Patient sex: M
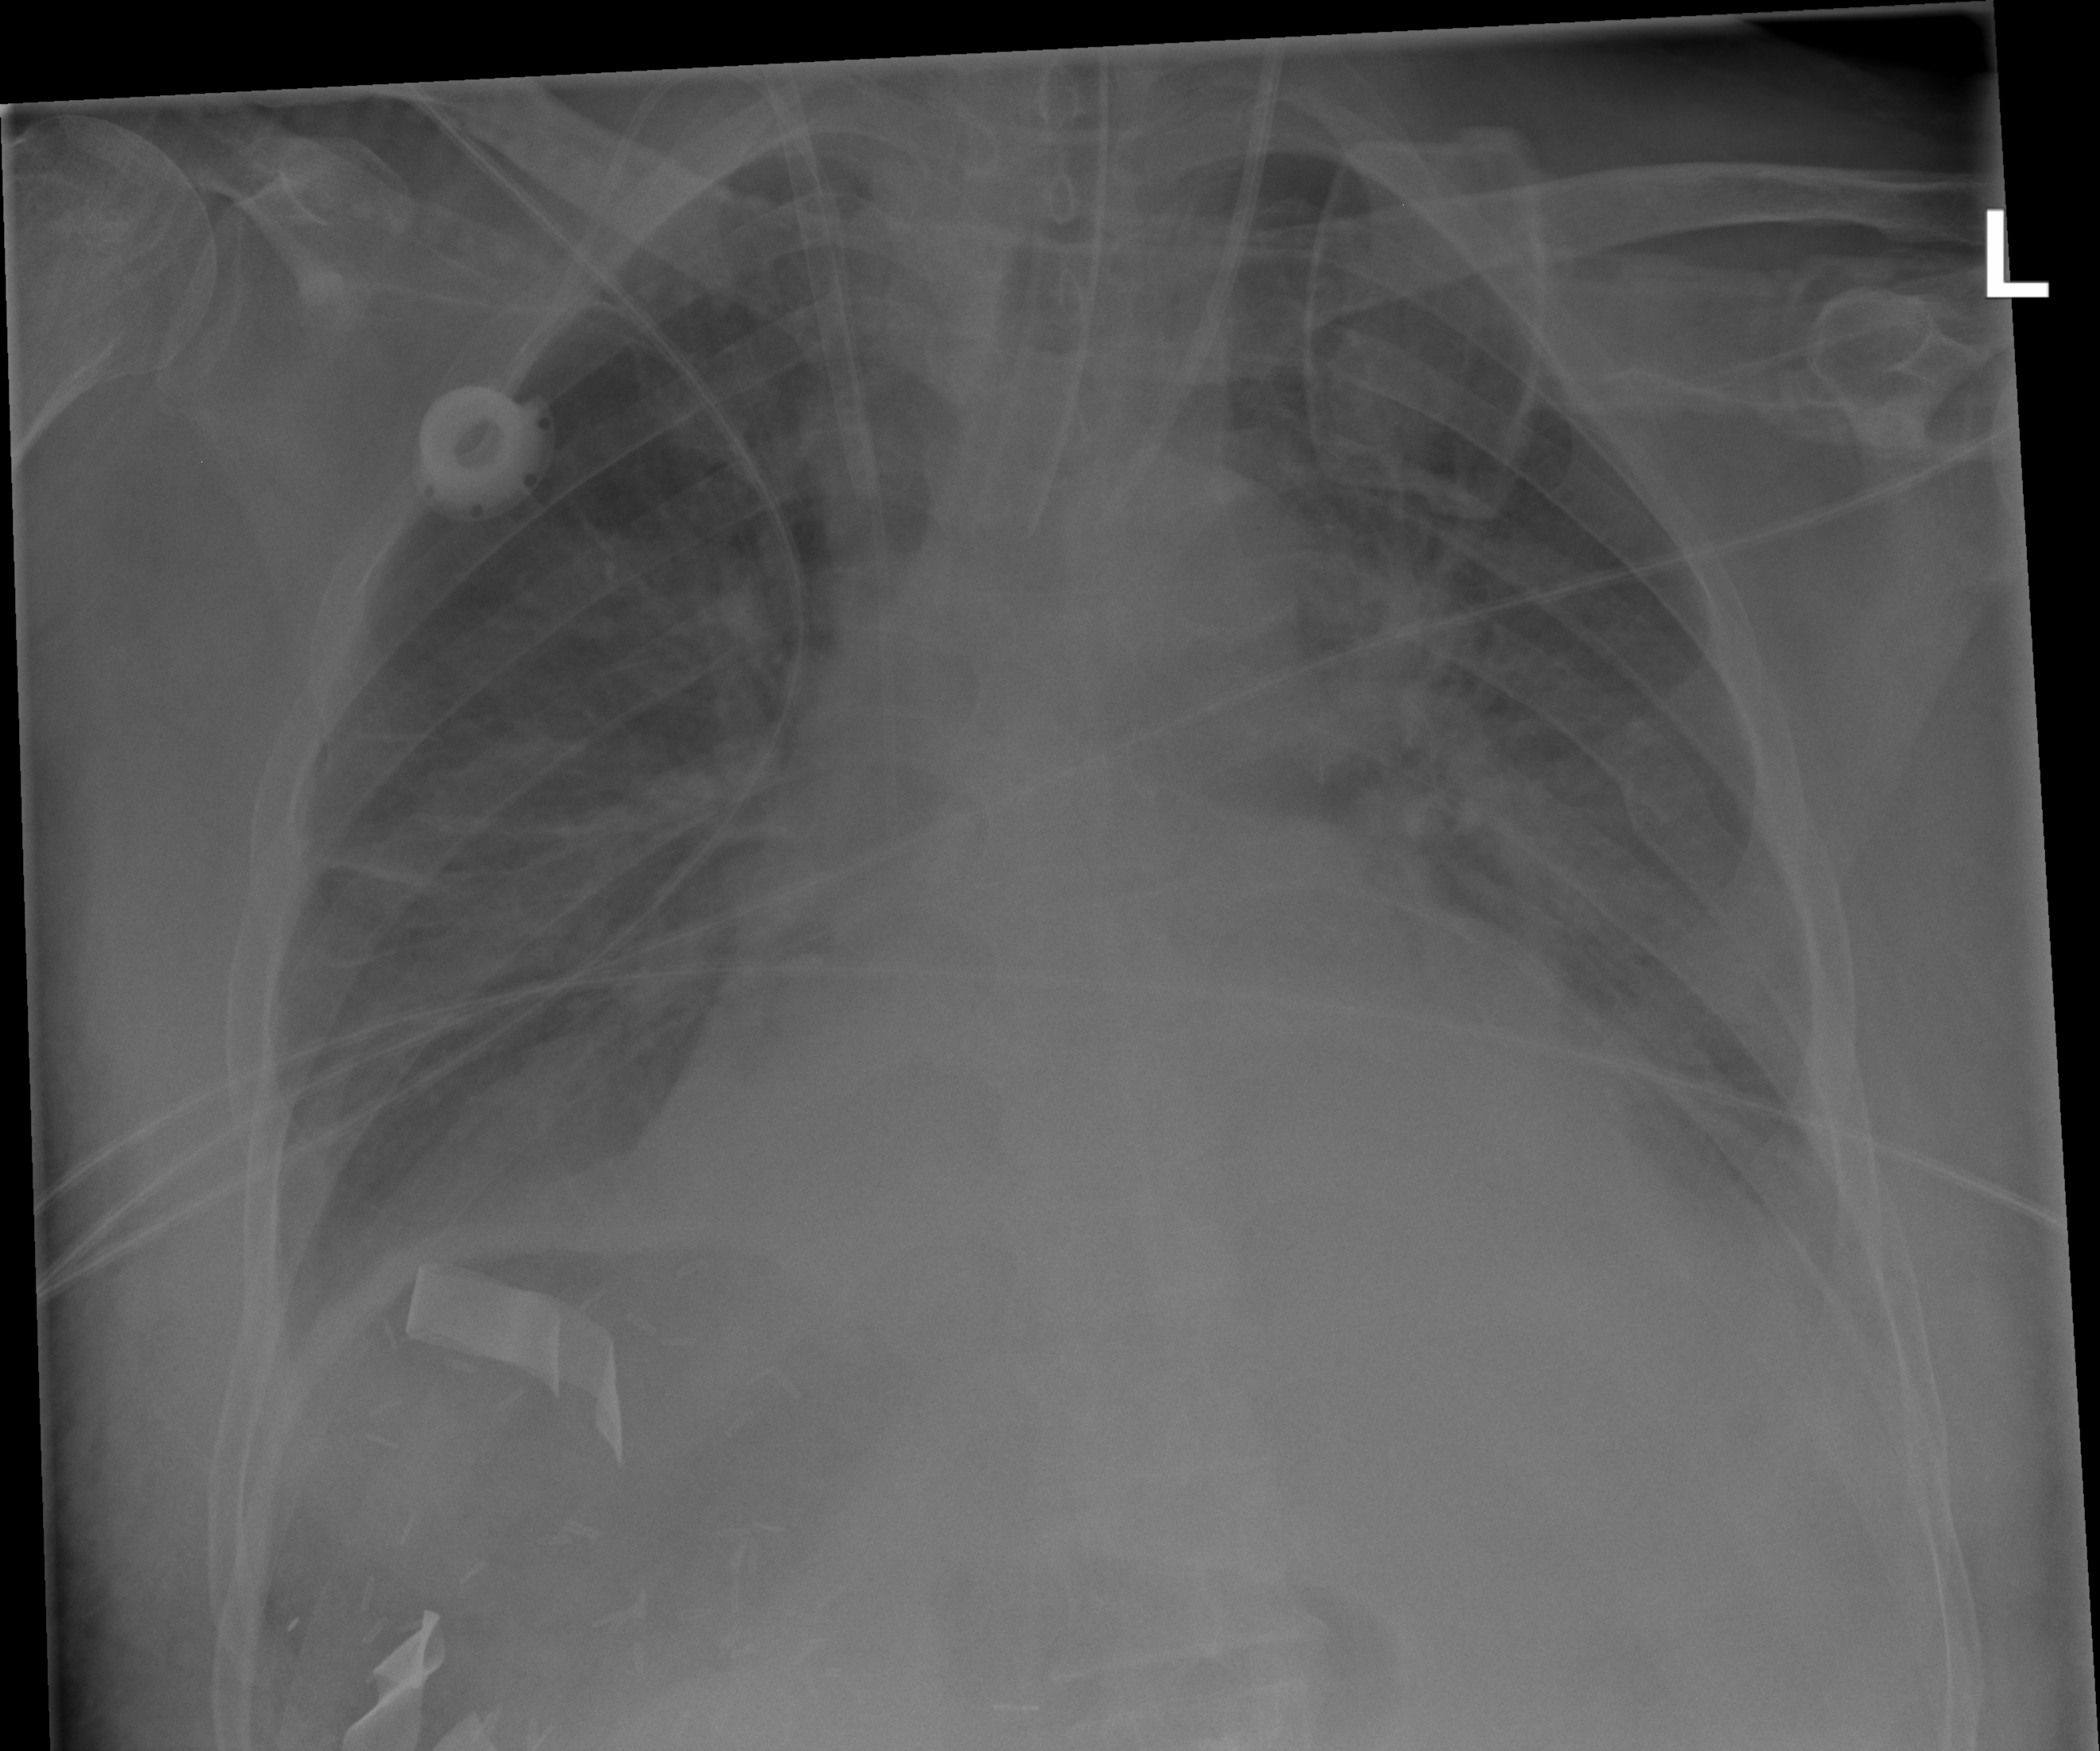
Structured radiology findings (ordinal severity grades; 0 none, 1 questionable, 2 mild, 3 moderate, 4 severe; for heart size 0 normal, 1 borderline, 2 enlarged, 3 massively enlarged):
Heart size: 2
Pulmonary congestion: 2
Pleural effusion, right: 2
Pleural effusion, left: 2
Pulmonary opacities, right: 2
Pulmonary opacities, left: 2
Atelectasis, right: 2
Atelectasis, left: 2